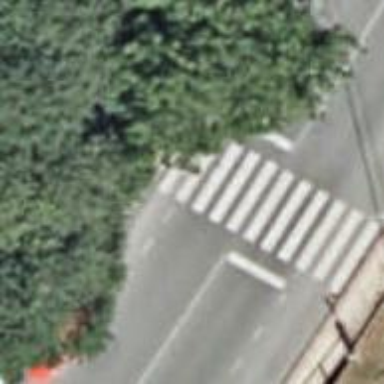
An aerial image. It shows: Uncontrolled crossing on the road.